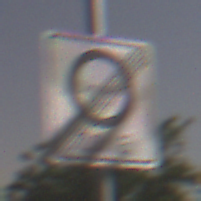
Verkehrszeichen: EndeUmweltzone
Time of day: Night
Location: Outdoor (Nature)
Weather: Clear
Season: NotSpecified
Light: Natural